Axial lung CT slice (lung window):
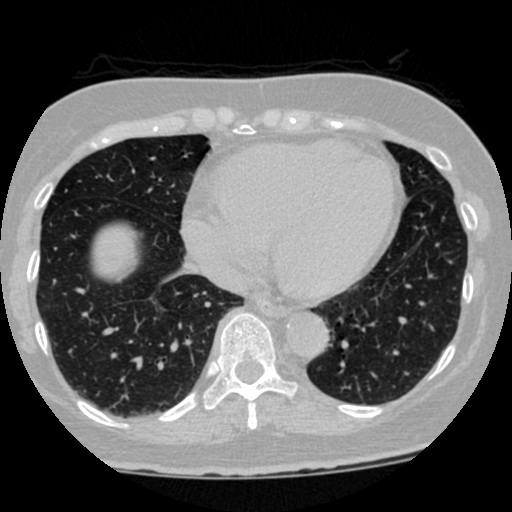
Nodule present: no